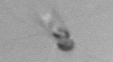
Label: Chaetoceros